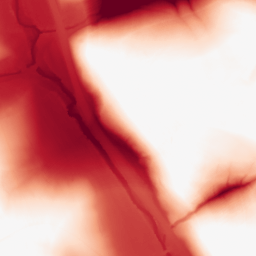
Category: morphological
Decomposition family: tophat
Decomposition parameters: size: 100
mode: black
Upsampling method: bicubic
Upsampling parameters: scale: 8
Upsampling scale: 8